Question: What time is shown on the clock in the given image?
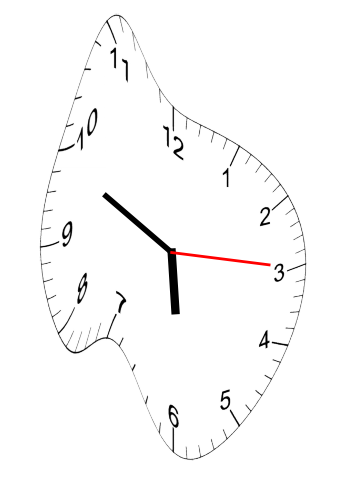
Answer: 05:49:15